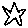
Label: star